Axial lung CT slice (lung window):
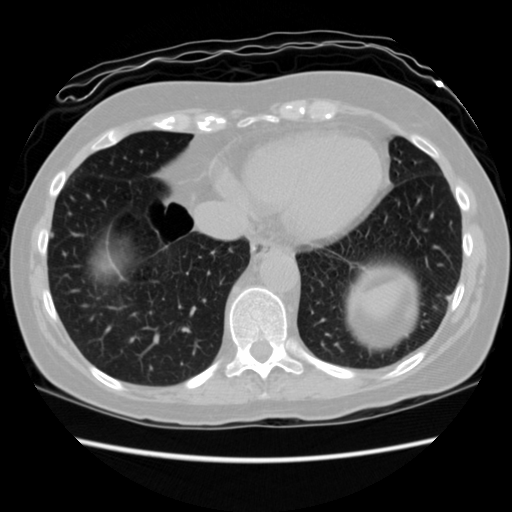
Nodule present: yes
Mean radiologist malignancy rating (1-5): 2